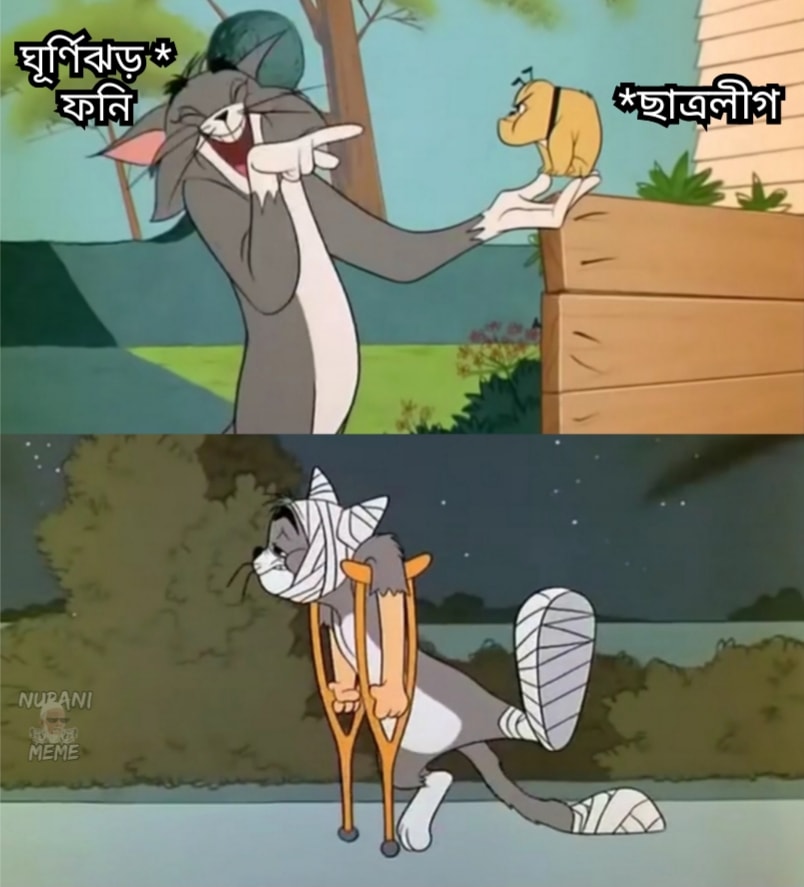
Caption:  ঘূর্ণিঝড়* ফনি      *ছাত্রলীগ
Label: non-hate